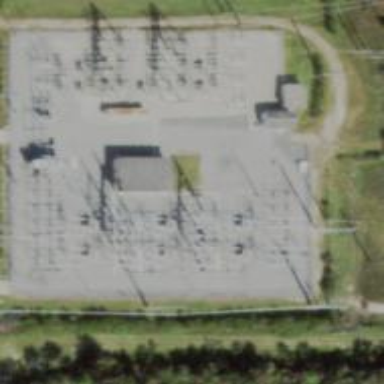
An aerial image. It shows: Switch for power supply.